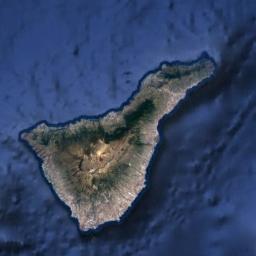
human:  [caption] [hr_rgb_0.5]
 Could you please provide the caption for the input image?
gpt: The irregularly shaped island is surrounded by blue sea water, And the island has a green and yellow-brown intersecting color .

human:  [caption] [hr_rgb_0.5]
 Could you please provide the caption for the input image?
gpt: The land on the island is uneven .

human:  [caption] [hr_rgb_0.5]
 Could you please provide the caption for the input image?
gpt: The island with some vegetation is surrounded by light blue waters .

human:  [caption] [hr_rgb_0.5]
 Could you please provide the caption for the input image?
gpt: The island in the picture is green .

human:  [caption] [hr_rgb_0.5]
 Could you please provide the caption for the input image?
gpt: There are some green land and brown bare land on the island .